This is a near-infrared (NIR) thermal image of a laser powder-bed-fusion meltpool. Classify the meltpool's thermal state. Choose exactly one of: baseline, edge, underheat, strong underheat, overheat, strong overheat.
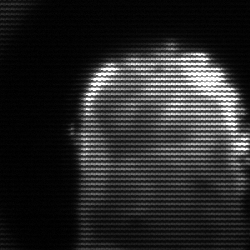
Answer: baseline